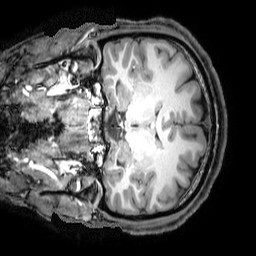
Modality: T1w
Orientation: sagittal
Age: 22
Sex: male
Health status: ill
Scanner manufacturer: philips
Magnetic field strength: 3 T
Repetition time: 8.268 s
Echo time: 3.803 s